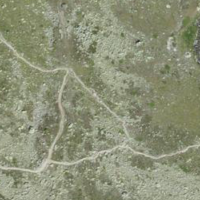
EUNIS habitat code: 31
Species observed at this site:
Viola calcarata